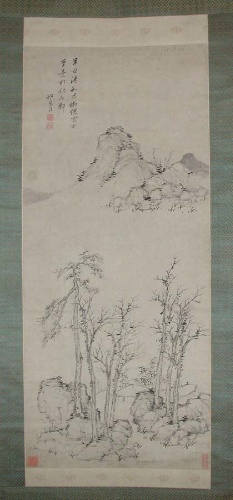
Title: 清  祁豸佳  倣倪瓚冬林亭子圖  軸|Pavilion amongst Wintry Trees after Ni Zan
Artist: Qi Zhijia
Artist bio: Chinese, active ca. 1627–after 1682
Date: dated 1661
Object type: Hanging scroll
Classification: Paintings
Medium: Hanging scroll; ink on paper
Culture: China
Period: Qing dynasty (1644–1911)
Dimensions: 45 5/8 x 20 in. (116 x 50.8 cm)
Department: Asian Art
Credit line: Gift of Marie-Hélène and Guy A. Weill, 2000
Accession year: 2000
Repository: Metropolitan Museum of Art, New York, NY
Tags: Landscapes